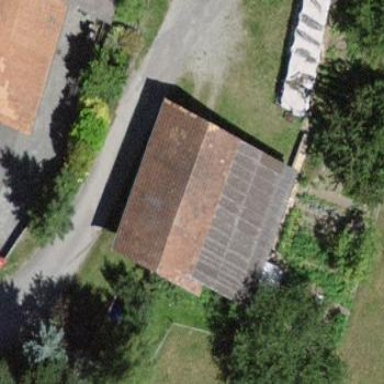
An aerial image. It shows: Shed.